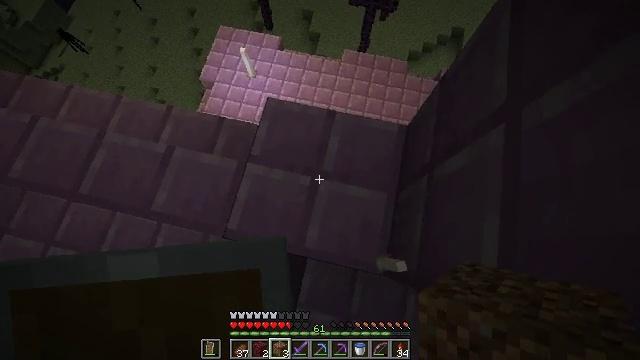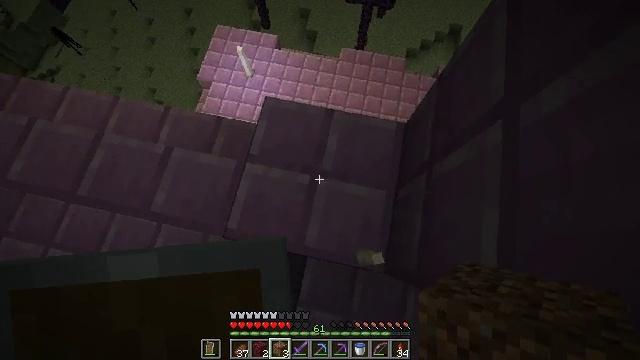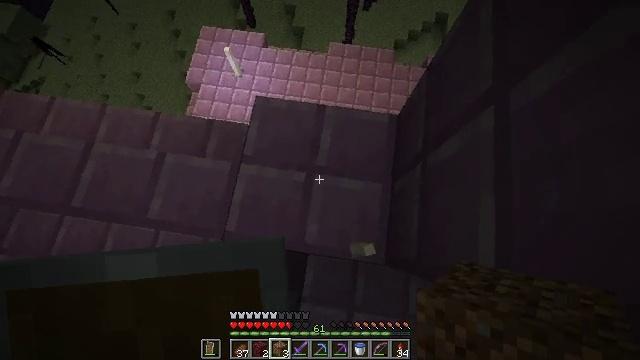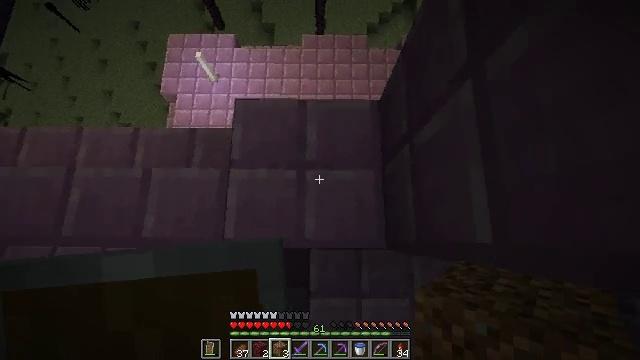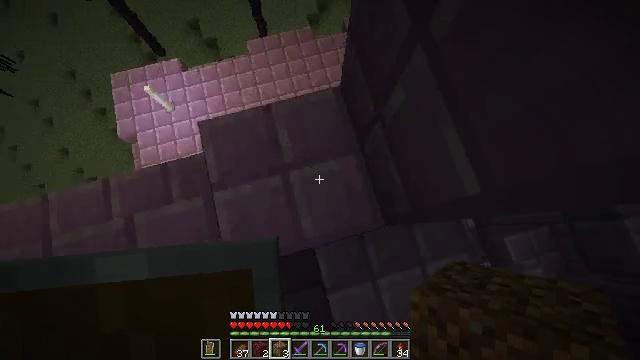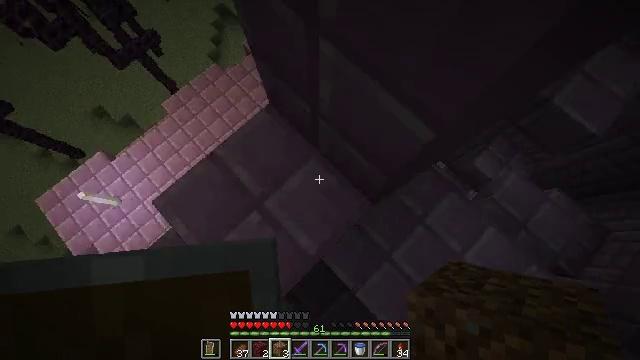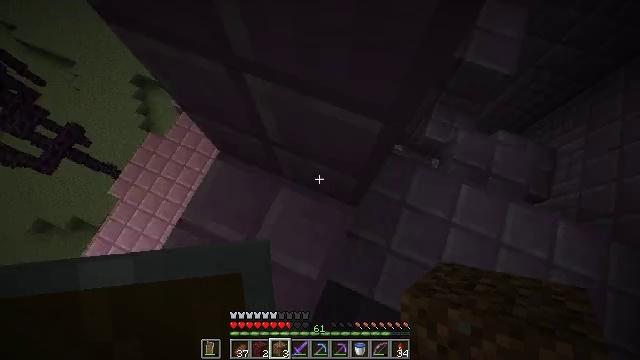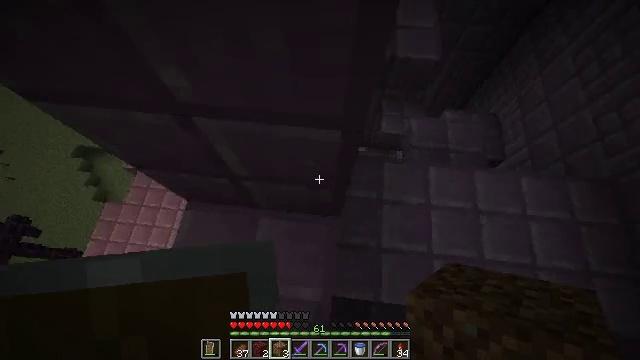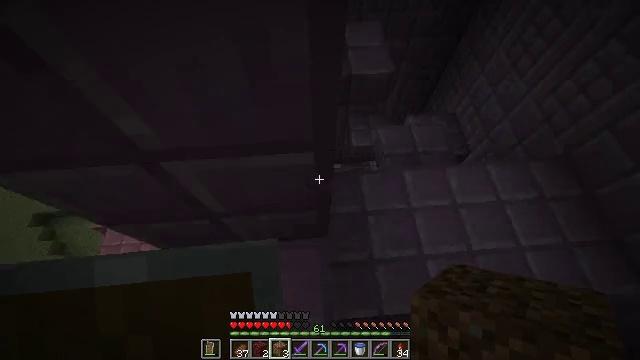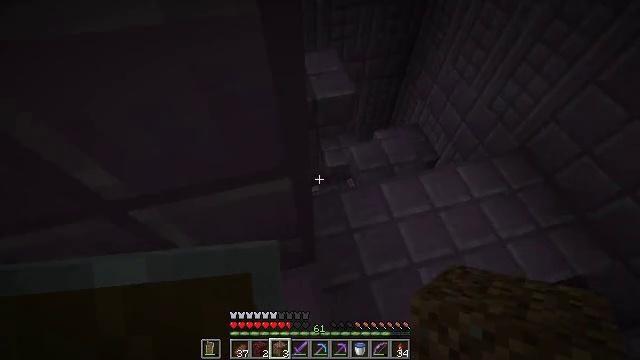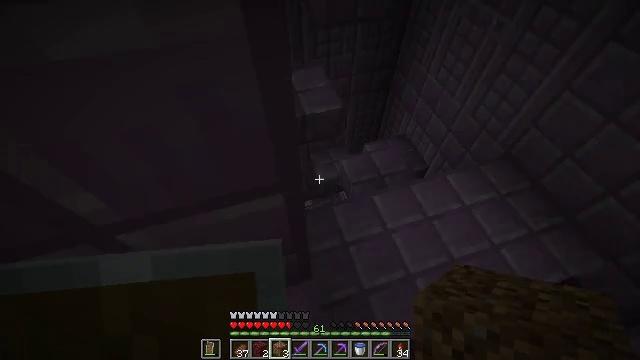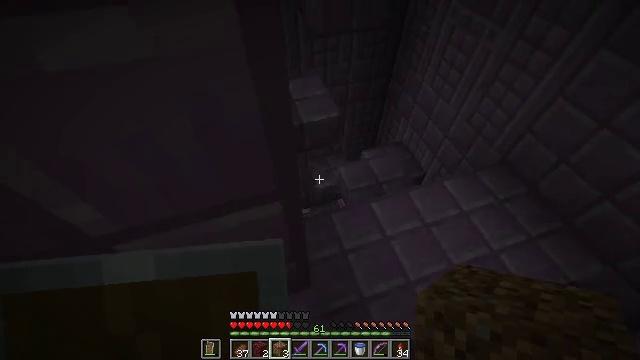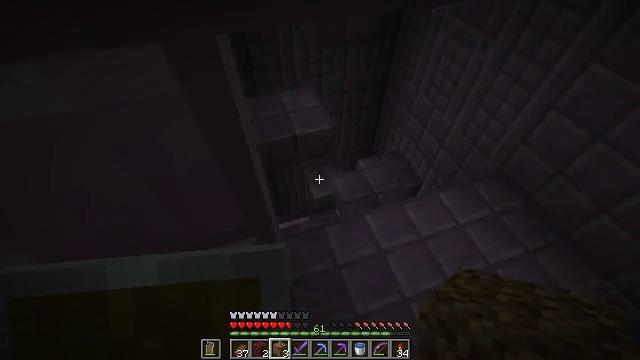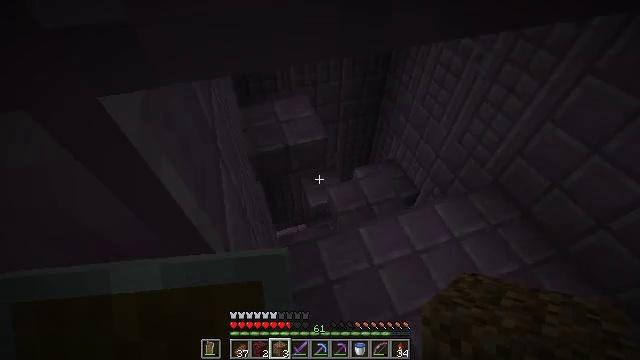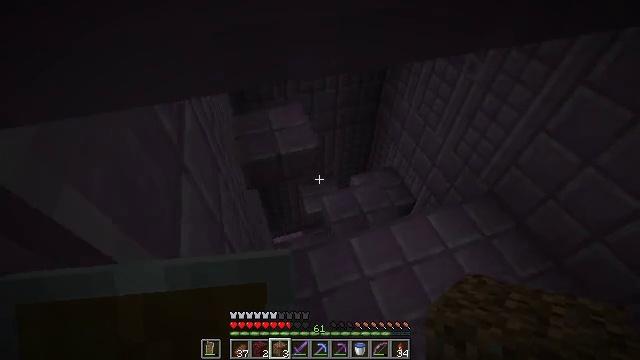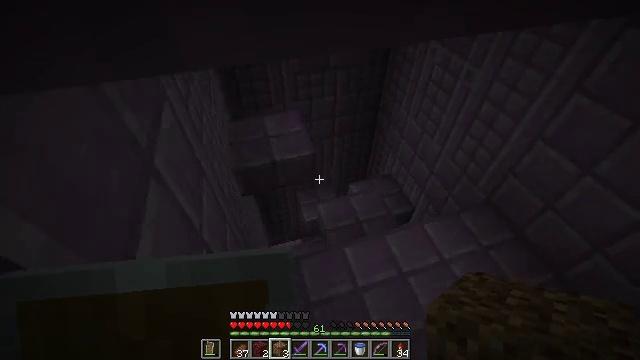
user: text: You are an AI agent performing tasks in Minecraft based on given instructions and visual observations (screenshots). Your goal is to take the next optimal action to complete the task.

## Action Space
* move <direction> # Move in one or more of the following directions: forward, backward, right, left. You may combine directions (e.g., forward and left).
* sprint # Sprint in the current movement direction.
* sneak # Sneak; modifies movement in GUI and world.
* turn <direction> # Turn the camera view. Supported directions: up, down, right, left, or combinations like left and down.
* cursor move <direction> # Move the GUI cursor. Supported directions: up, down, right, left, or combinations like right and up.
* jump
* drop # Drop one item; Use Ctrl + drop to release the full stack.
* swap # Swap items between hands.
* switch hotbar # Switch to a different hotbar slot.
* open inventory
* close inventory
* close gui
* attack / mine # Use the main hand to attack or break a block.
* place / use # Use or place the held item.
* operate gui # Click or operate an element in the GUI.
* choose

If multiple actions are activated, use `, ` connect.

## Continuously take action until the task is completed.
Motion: motion action
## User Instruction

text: Collect the glowing end rod.
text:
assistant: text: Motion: no_op
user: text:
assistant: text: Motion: turn right
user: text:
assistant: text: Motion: turn right and down
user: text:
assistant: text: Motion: turn right
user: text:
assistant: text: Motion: turn right and up
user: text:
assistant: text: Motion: turn right and up
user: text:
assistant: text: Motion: turn right and up
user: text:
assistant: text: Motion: turn right and up
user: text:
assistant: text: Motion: turn right and up
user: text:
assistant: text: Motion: turn right and up
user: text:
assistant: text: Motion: turn up
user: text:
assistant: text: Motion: move forward and move right, turn up
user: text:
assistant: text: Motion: move forward and move right, turn up
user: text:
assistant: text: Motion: move forward and move right, turn up
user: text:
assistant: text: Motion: move forward and move right, turn up
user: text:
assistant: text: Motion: move forward and move right
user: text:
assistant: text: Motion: move forward and move right
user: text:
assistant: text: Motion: move forward
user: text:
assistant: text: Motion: move forward, turn left
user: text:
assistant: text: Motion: turn left and down
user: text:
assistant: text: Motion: turn down
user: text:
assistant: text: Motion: turn down
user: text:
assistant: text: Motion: no_op
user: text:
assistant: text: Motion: no_op
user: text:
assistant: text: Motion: move forward, turn down
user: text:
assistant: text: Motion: move forward, turn down
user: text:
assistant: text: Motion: move forward, turn down
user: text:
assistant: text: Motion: move forward
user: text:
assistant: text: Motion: move forward
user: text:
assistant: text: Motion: move forward